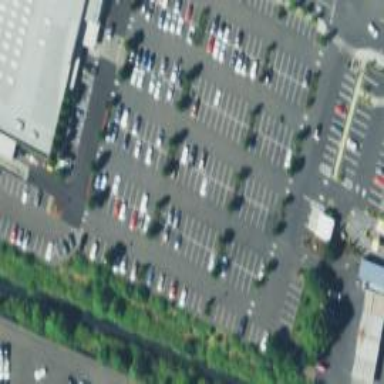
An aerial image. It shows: Trolley bay.